Question: First of all I apologize for asking yet another web related time & timezone question. I know there are a lot of resources and similar questions but I still can't understand how the time conversion between php and js time works.
So here is my case. I want to get the server time including timezone into javascript and do certain operations on the client side (which are not relevant to this question). I have this short snippet that does not work as I am expecting it to:
'''
<?php
date_default_timezone_set('Romania/Bucharest');
echo date('D M d Y H:i:s');
?>
'''
'''
<body>
<!-- jQuery -->
<script src="https://ajax.googleapis.com/ajax/libs/jquery/1.11.2/jquery.min.js"></script>
<script type='text/javascript'>
$.get( "get_date.php", function(data) {
current = new Date(data);
alert(current);
});
</script>
</body>
'''

So the problem is that I am getting the date and time for Romania (the location of the server), but the offset and timezone of Berlin (the location from where I am accessing the website). I would like to get the server time, date, offset and timezone correctly in Javascript, . For example the alert message should be 'Thu Feb 12 2015 13:26:10 GMT+0200(EET)'.
Also any clarifications of why this not work as expected are welcome!
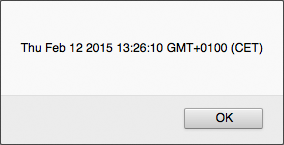
Answer: Change
'''
<?php
date_default_timezone_set('Romania/Bucharest');
echo date('D M d Y H:i:s');
exit();
?>
'''
And your Script file. Don't pass data to jquery's Date function.
'''
<script type='text/javascript'>
$.get( "get_date.php", function(data) {
alert(data);
});
</script>
'''
Please share the results.